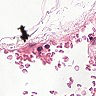
Metastatic tissue present: no